Question: What is the reading of the measurement in the image?
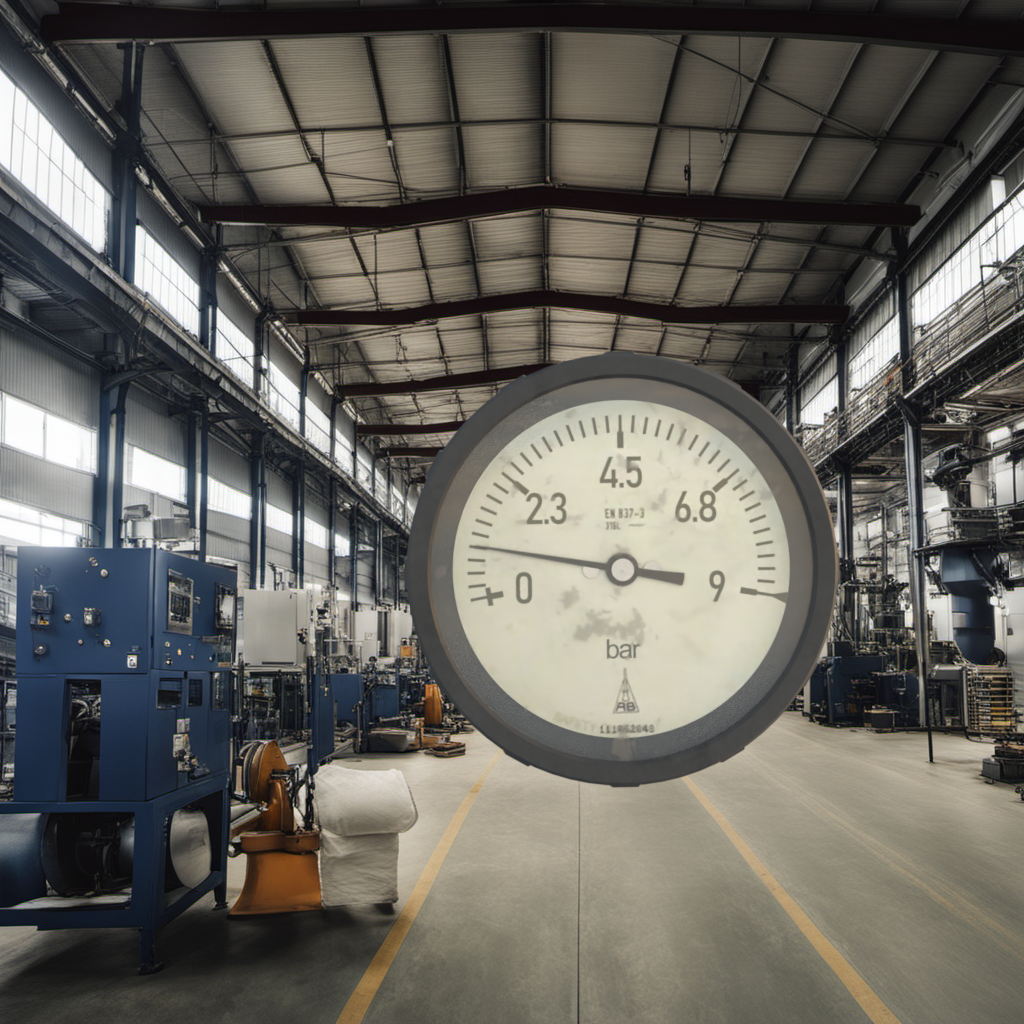
Answer: The result is 1.01
Question: What is the reading range of the measurement in the image?
Answer: The range is from 0 to 9
Question: What is the minimum and maximum reading range of the measurement in the image?
Answer: The minimum value is 0 and the maximum value is 9